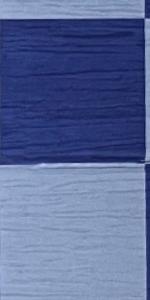
Label: Empty